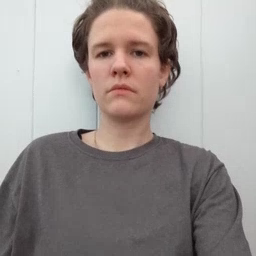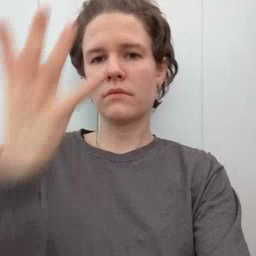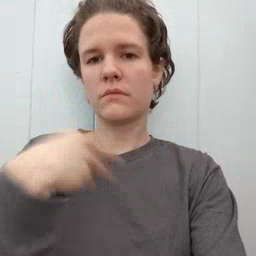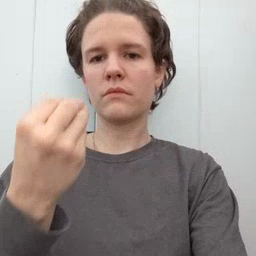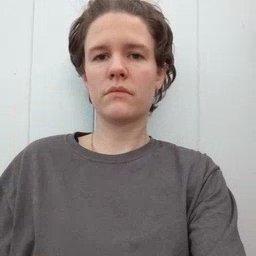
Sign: pretty